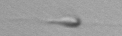
Label: flagellate_morphotype3